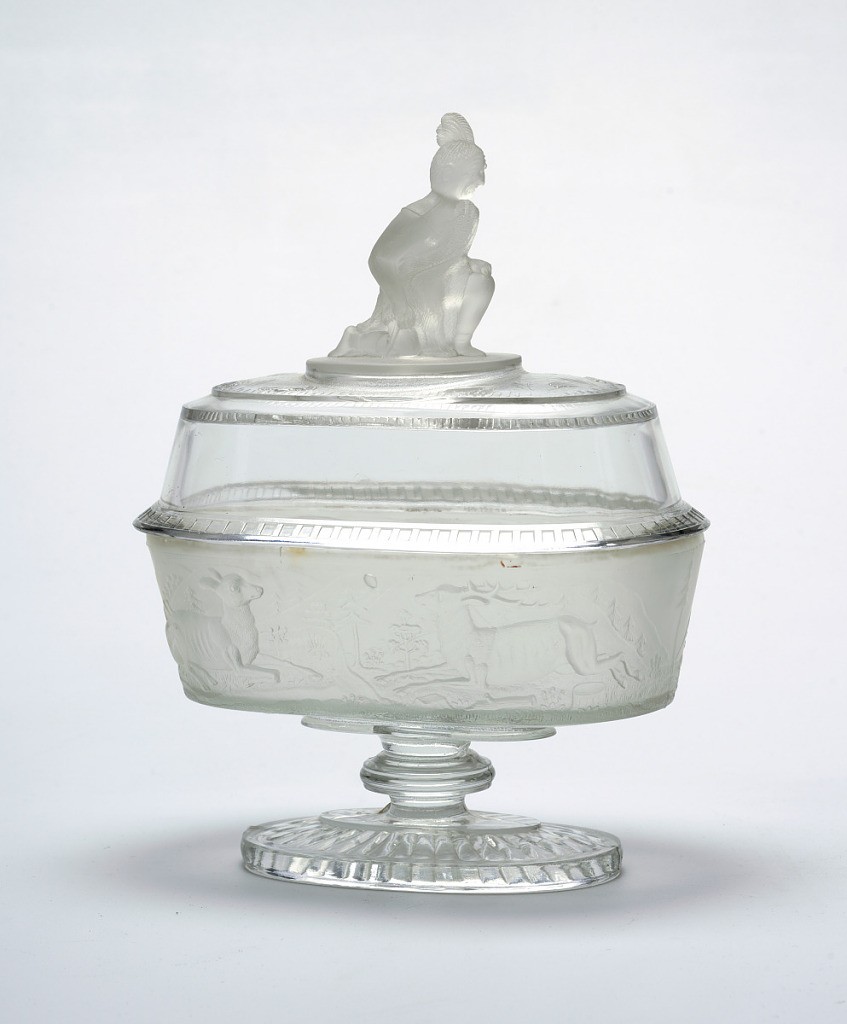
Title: Westward Ho! pattern
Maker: James Gillinder & Sons, American, 1860 – 1930
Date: ca. 1880
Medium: Pressed glass, acid frosted
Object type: compote
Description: Compote with cover.  Oblong shape with frosted sides on colorless base; sides decorated with molded figures of buffalo and deer. Conforming lid is colorless glass surmounted by figure of a kneeling Indian